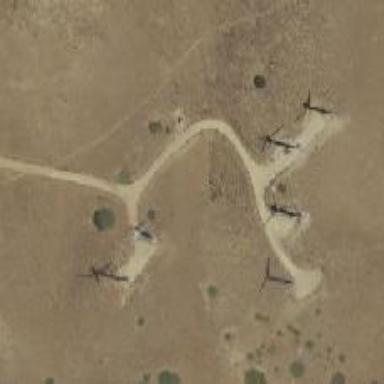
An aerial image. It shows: Wind generator powered by wind turbine.